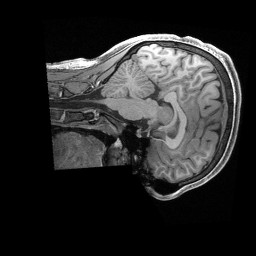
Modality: T1w
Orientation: sagittal
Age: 20
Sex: male
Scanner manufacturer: siemens
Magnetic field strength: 3 T
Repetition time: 2.4 s
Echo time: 0.00228 s